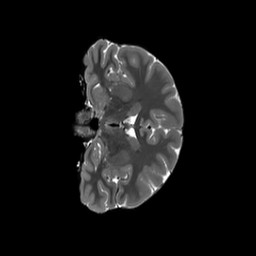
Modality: T2w
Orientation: coronal
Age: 21
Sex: female
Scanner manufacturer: siemens
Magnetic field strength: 3 T
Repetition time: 3.2 s
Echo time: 0.566 s